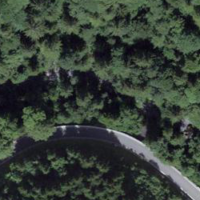
EUNIS habitat code: 43
Species observed at this site:
Lamium galeobdolon